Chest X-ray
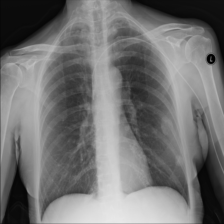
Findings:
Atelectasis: negative
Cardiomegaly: negative
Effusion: negative
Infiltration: negative
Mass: negative
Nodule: negative
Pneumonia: negative
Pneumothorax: negative
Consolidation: negative
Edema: negative
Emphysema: negative
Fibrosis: negative
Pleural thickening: negative
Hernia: negative